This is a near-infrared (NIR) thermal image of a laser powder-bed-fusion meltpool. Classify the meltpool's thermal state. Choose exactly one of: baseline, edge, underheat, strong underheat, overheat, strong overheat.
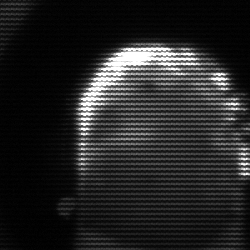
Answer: baseline